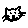
Label: cat